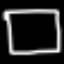
Label: square